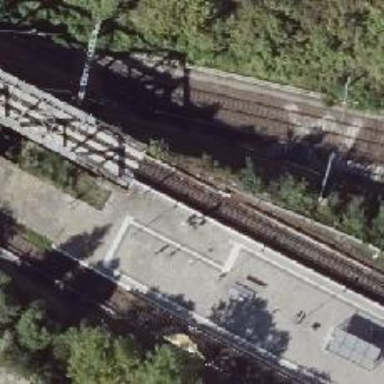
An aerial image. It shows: Railway signal.